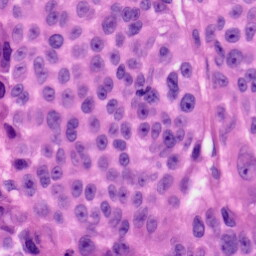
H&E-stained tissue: Skin